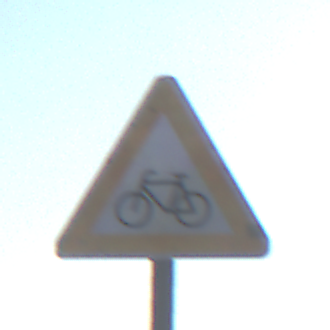
Verkehrszeichen: RadverkehrRechts
Umgebung: Outdoor, RoadRail
Tageszeit: SunriseSunset
Wetter: Clear
Licht: Natural
Jahreszeit: NotSpecified
Kontrast: HighContrast